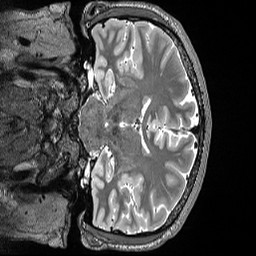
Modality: T2w
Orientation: coronal
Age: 29
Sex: male
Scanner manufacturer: siemens
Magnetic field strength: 3 T
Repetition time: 3.2 s
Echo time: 0.563 s